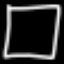
Label: square